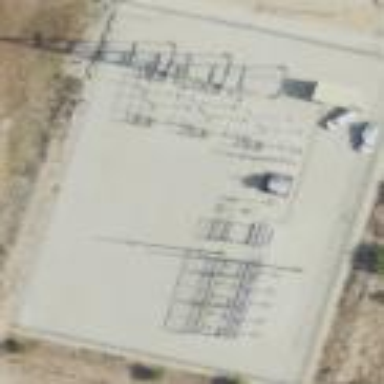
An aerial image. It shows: Outdoor power substation surrounded by fence. The substation is specifically for distribution purposes.